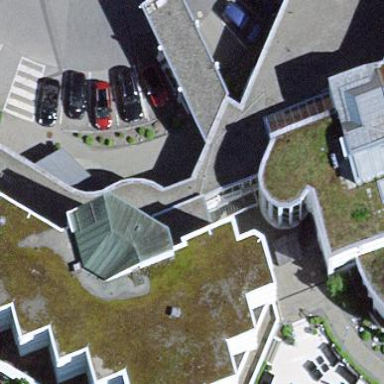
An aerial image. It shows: View of roof of building.